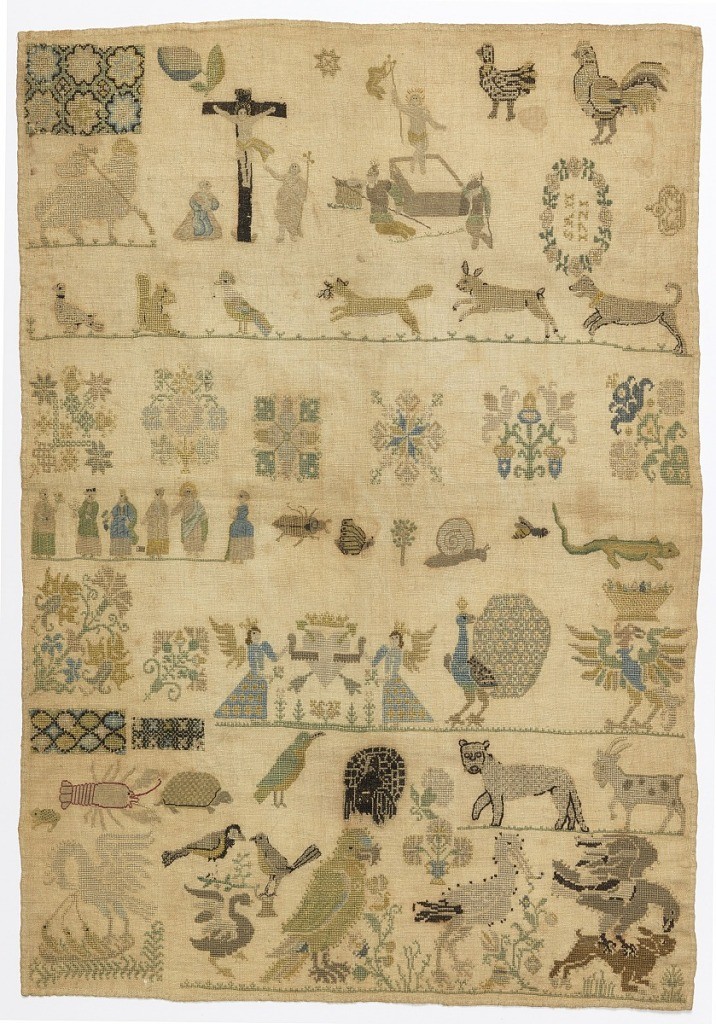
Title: Sampler
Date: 1721
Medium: silk embroidery on linen foundation Technique: embroidered in two-sided cross, half cross, tent, eyelet, back, satin, and double running stitches on plain weave foundation
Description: Scattered motifs of religion and hunting.